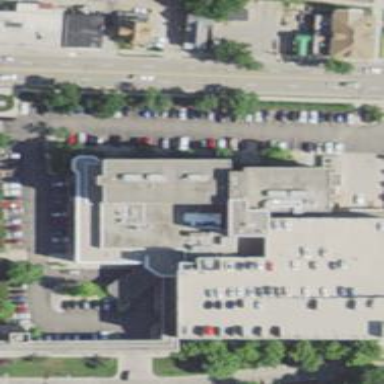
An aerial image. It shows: Clinic building offering healthcare services.